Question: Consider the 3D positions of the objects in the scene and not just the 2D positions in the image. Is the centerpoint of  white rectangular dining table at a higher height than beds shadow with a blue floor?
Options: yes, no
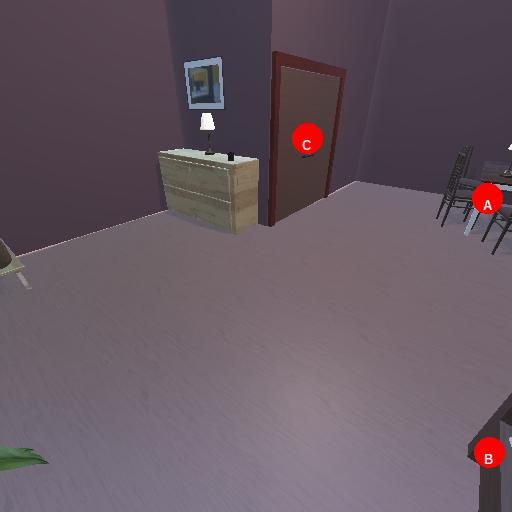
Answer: yes